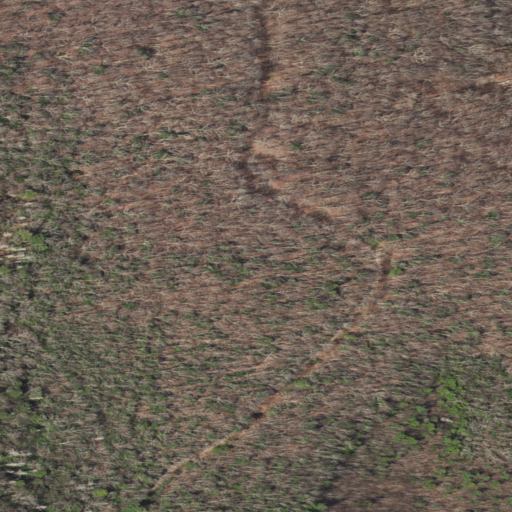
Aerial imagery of mountain in Virginia named Flat Top containing deciduous forest, mixed forest, open development, and low intensity development